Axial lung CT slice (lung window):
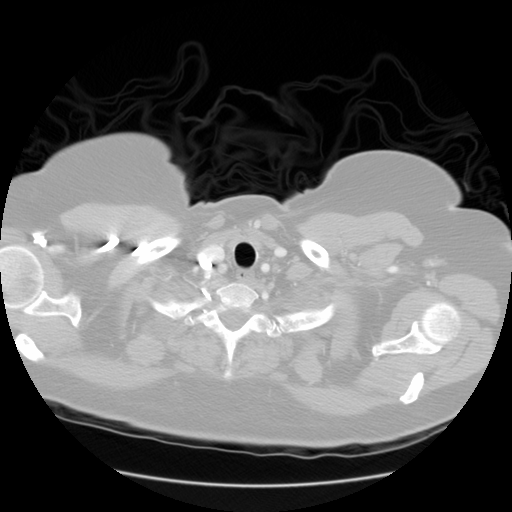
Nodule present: no